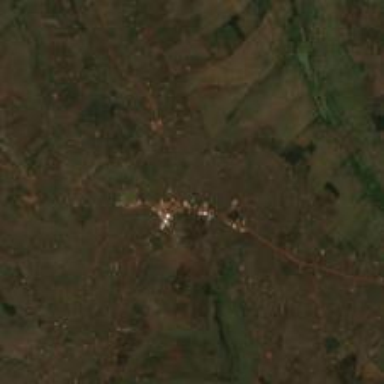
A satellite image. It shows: Village.